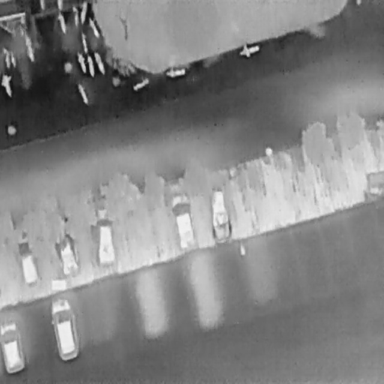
There are 25 objects shown in the infrared image, including 18 Bicycles, and seven Cars.